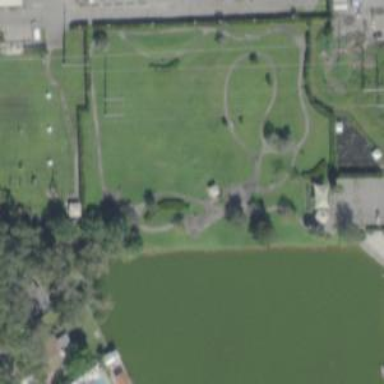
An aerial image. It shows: Park.